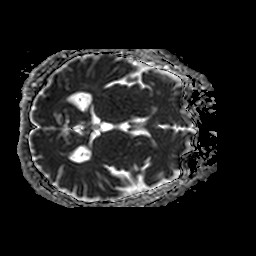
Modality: ADC
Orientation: axial
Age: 68
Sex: male
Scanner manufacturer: philips
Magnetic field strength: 1.5 T
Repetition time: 5.009 s
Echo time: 0.07764 s